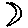
Label: moon